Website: crate-barrel
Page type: account-selection
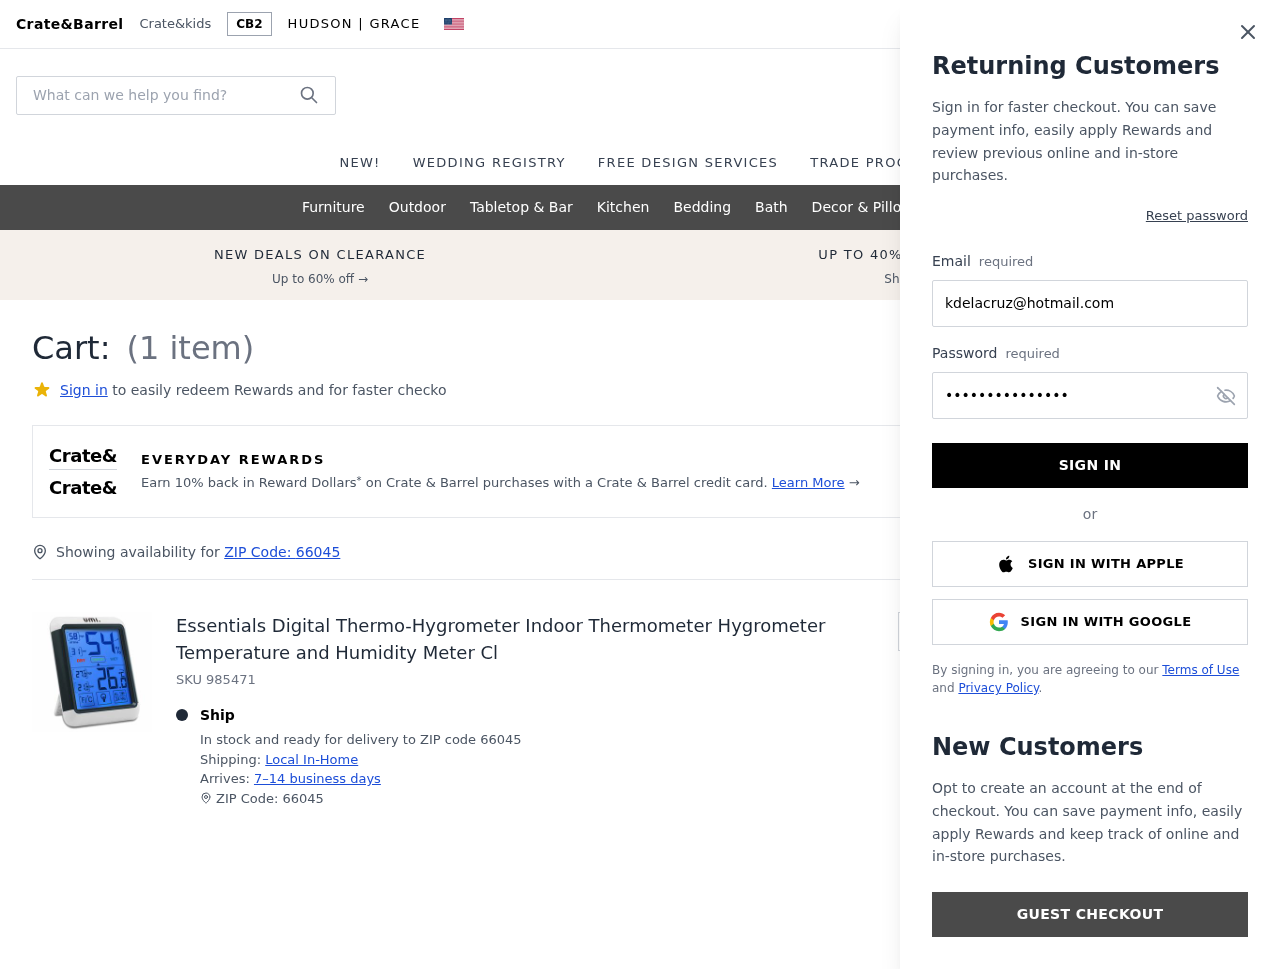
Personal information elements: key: PII_EMAIL
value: kdelacruz@hotmail.com
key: PII_POSTCODE
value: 66045
Product elements: key: PRODUCT1_NAME
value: Essentials Digital Thermo-Hygrometer Indoor Thermometer Hygrometer Temperature and Humidity Meter Cl
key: PRODUCT1_QUANTITY
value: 1
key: PRODUCT1_SKU
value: SKU 985471
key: PRODUCT1_ORIGINAL_PRICE
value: $18.75
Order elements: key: ORDER_NUM_ITEMS
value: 1
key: ORDER_SUBTOTAL
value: $15.00
Search elements: key: HEADER_SEARCH
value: What can we help you find?